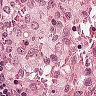
Metastatic tissue present: no